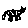
Label: cat